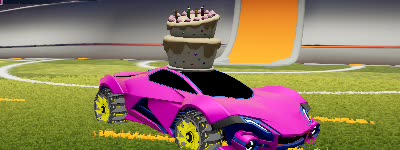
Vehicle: werewolf